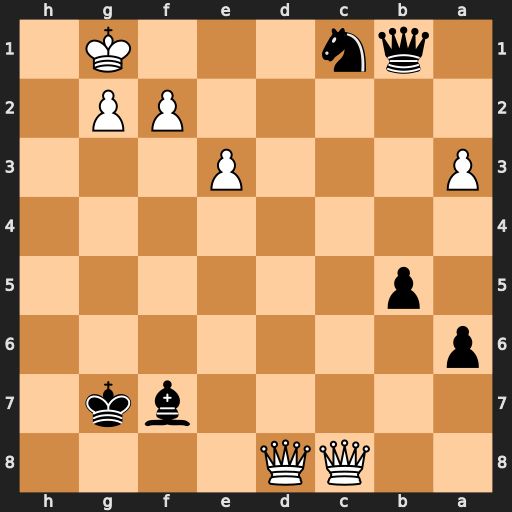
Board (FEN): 2QQ4/5bk1/p7/1p6/8/P3P3/5PP1/1qn3K1
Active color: b
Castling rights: -
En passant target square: -
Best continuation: Ne2+ Kh2 Qg1+ Kh3 Qh1+ Kg4 Qh5#